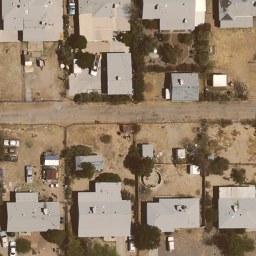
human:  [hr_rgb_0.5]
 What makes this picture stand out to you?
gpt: medium residential